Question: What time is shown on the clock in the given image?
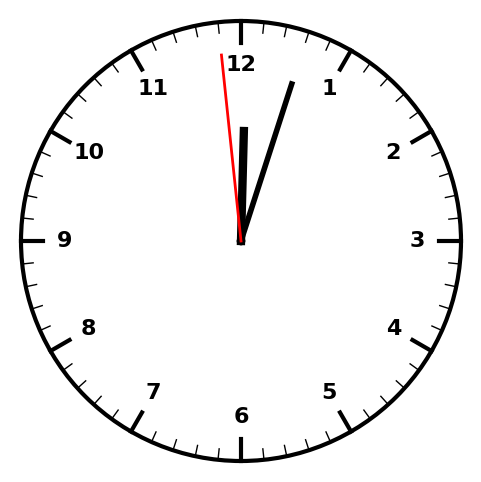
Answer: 12:02:59